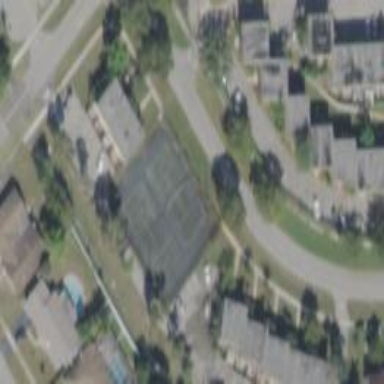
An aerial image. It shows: Tennis court on the leisure land pitch.